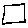
Label: square